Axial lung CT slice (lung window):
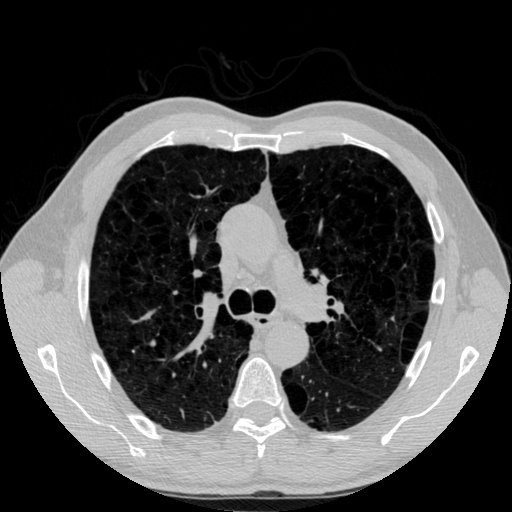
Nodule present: no